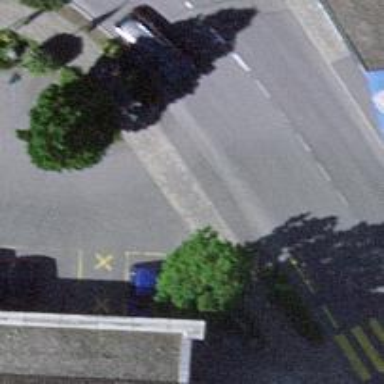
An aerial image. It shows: Parking aisle designated as service road.